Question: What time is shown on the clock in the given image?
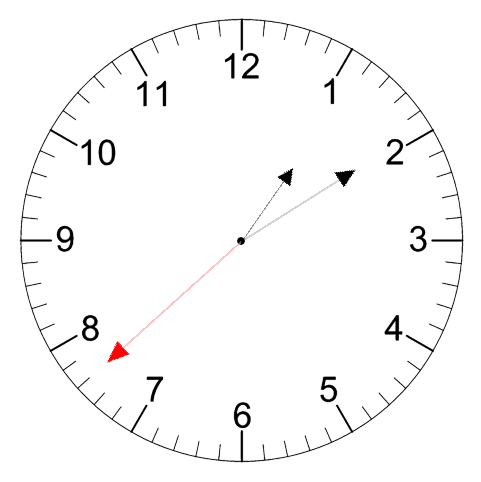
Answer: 01:09:38